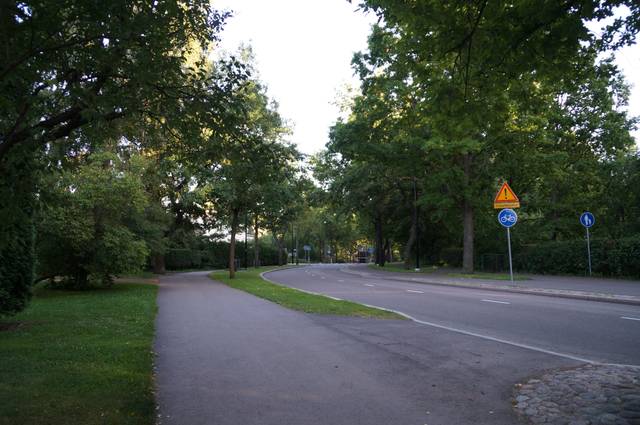
Region: Finland
Coordinates: 60.458, 26.943